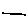
Label: line